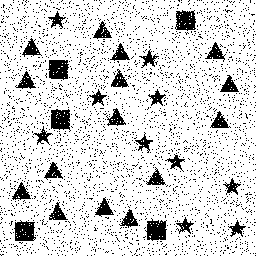
Squares: 5
Triangles: 15
Stars: 10
Total shapes: 30